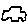
Label: car